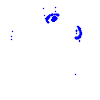
Particle: electron